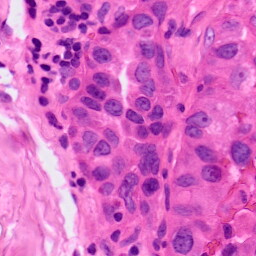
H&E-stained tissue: Lung